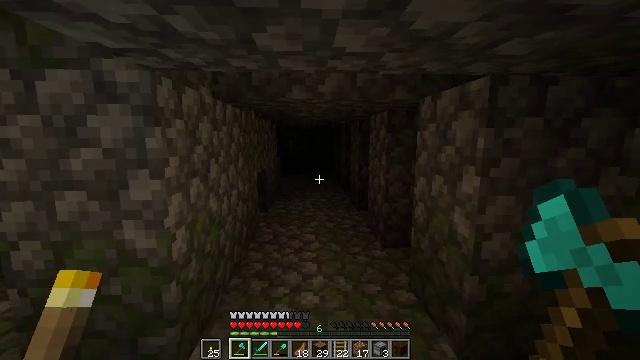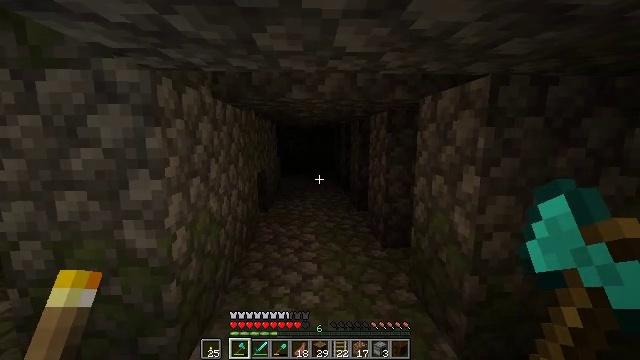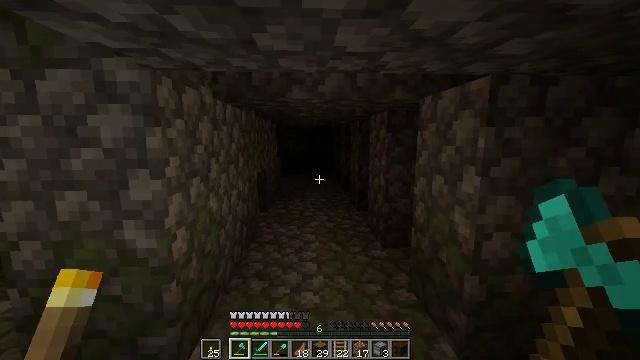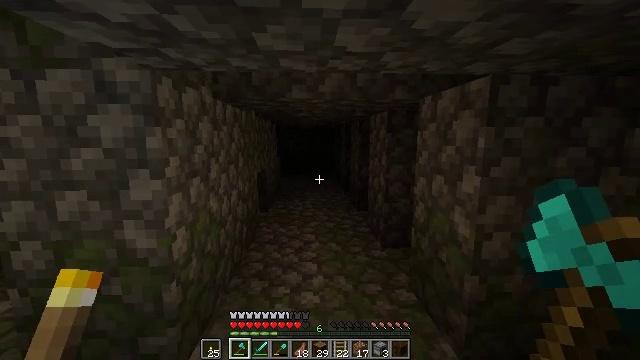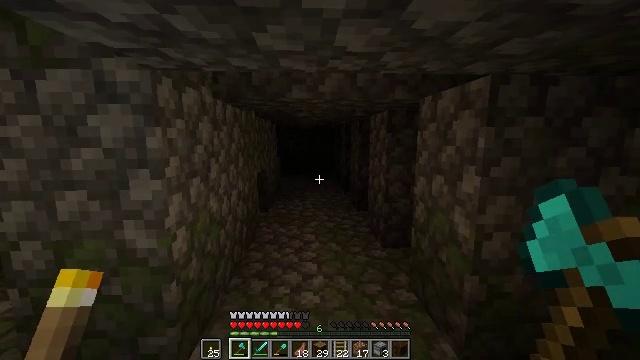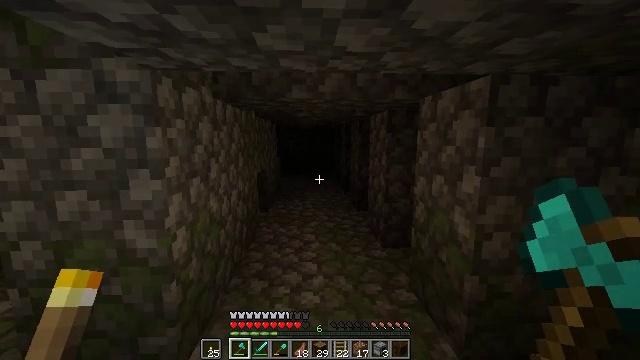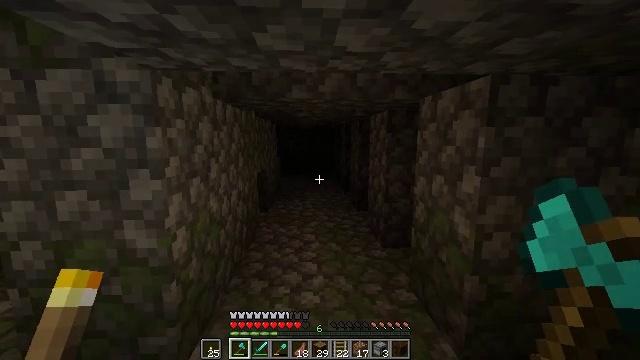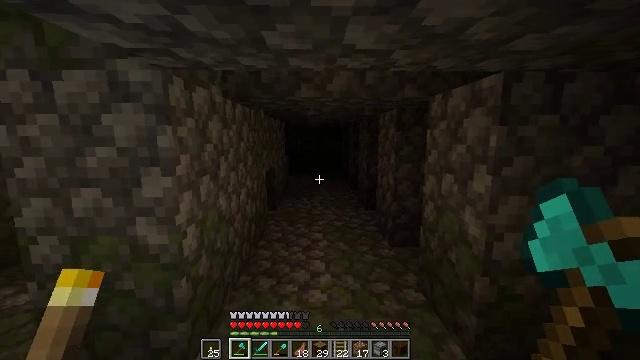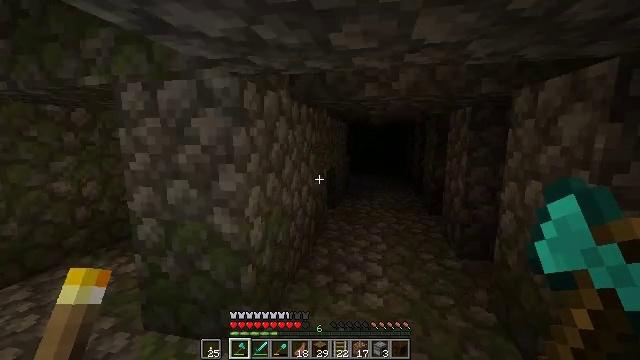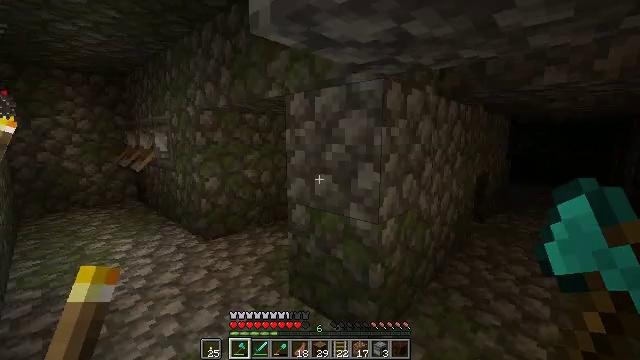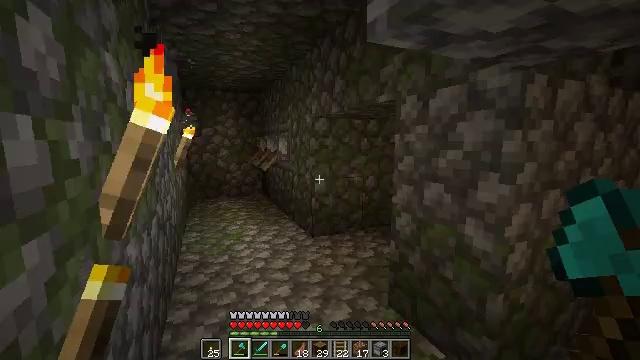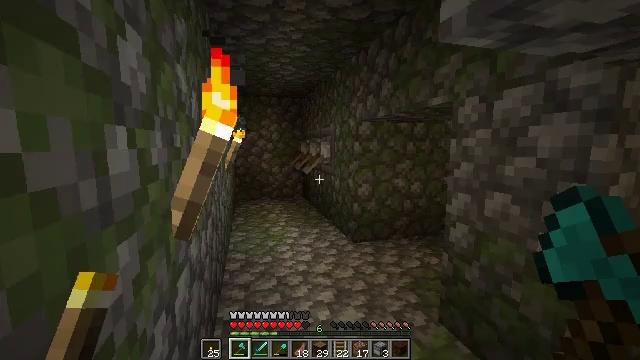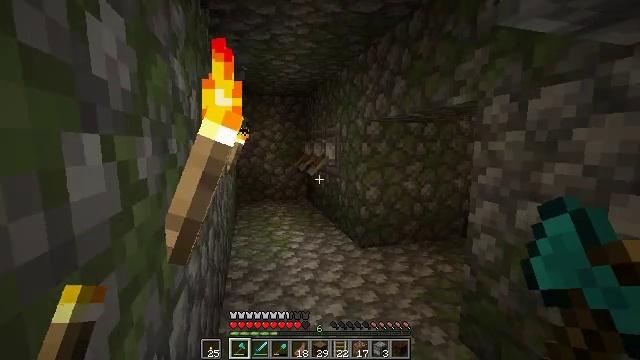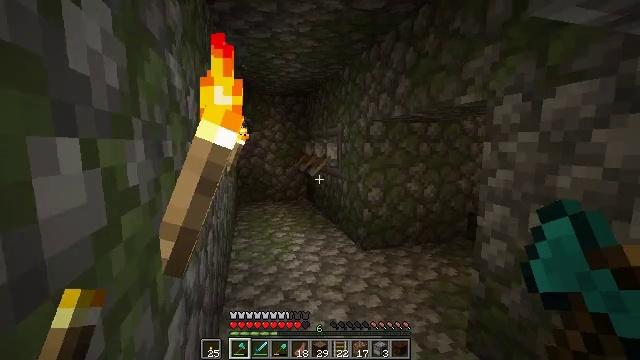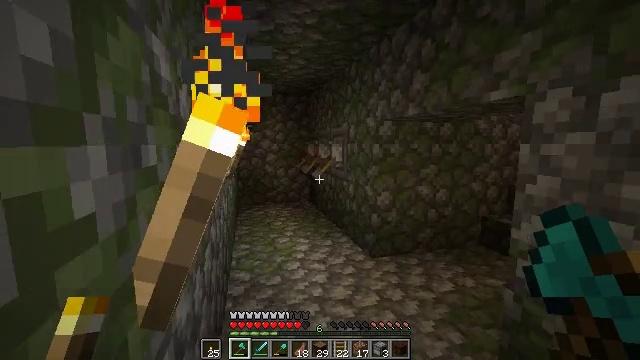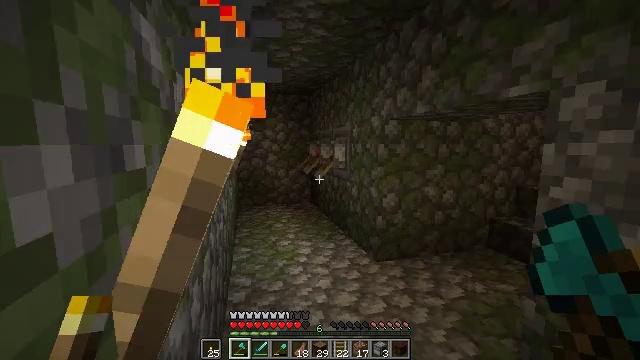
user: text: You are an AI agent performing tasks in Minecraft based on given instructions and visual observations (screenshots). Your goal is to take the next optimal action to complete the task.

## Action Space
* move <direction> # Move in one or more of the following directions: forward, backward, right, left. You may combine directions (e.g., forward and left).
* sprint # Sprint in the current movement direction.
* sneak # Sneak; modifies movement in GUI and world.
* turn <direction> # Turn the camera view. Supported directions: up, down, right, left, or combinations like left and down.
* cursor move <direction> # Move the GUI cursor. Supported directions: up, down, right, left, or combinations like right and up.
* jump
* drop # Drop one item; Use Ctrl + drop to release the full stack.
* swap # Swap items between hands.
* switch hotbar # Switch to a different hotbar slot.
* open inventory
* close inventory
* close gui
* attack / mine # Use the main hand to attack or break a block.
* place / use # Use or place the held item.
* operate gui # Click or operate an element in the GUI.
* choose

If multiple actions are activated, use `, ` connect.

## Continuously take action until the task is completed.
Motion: motion action
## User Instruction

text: Collect the tripwire hook for later use.
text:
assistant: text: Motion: no_op
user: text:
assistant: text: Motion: no_op
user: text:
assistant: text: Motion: no_op
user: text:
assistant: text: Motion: no_op
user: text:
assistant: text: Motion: no_op
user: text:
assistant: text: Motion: no_op
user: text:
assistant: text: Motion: turn left
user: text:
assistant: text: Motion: turn left
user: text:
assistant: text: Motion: turn left
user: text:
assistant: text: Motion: move left, turn left and up
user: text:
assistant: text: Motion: move forward and move left, turn left
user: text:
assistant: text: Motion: move forward and move left
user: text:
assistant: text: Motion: move forward and move left
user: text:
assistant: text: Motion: move forward and move left
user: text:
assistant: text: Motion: move forward and move left
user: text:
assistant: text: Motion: move forward and move left
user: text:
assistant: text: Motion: move forward and move left
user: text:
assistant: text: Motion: move forward
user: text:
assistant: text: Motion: move forward
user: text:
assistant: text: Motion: move forward
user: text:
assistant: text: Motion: move forward
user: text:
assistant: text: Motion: move forward
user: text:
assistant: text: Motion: move forward
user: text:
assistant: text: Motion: no_op
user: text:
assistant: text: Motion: turn right
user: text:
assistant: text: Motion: turn right
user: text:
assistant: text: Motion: move right, turn right
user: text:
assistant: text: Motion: move right, turn right
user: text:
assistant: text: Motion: move right, turn right
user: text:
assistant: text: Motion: move right